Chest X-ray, AP view. Patient: 51 years old, sex M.
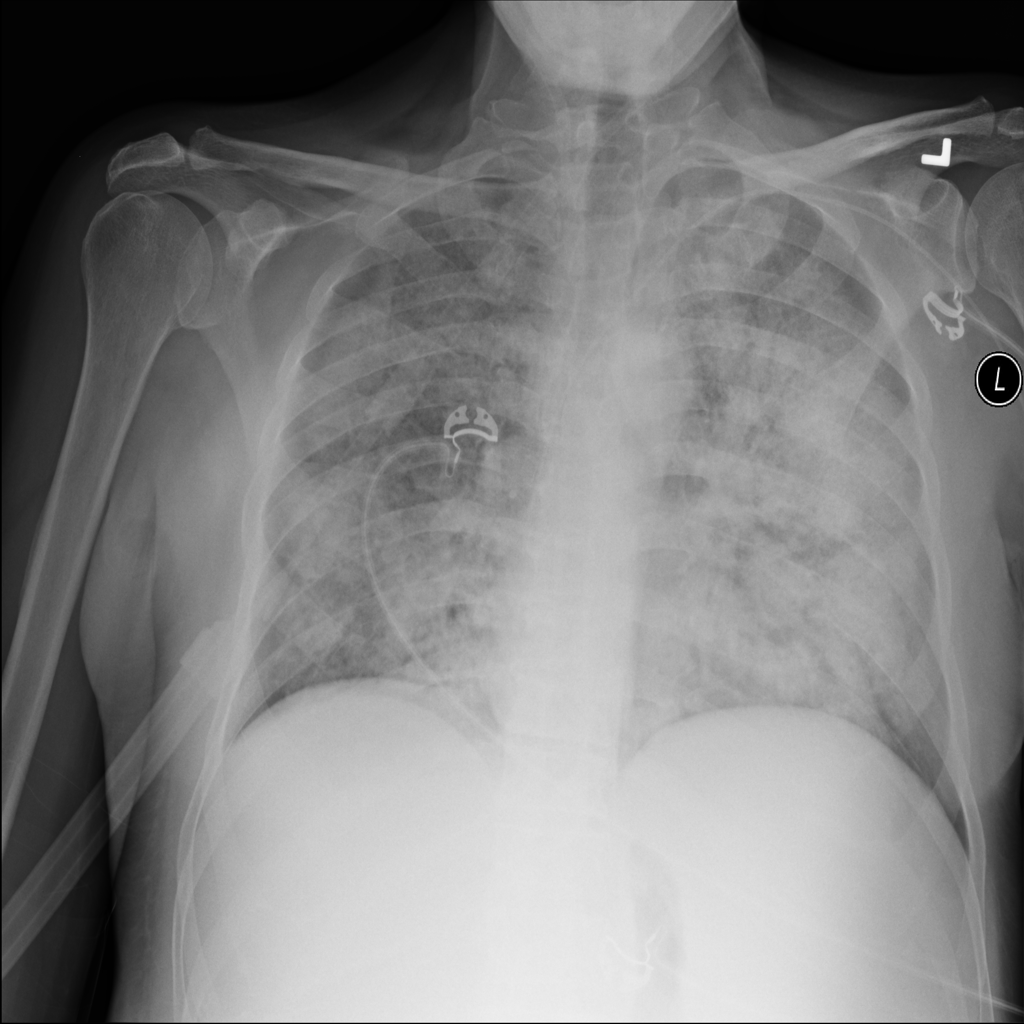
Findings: Infiltration